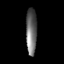
Tissue: prostate
Cell type: T cells
Senescence score: 0.809
Nuclear area (px): 495
Mean DAPI intensity: 108.798